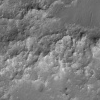
Atmospheric dust classification: not_dusty